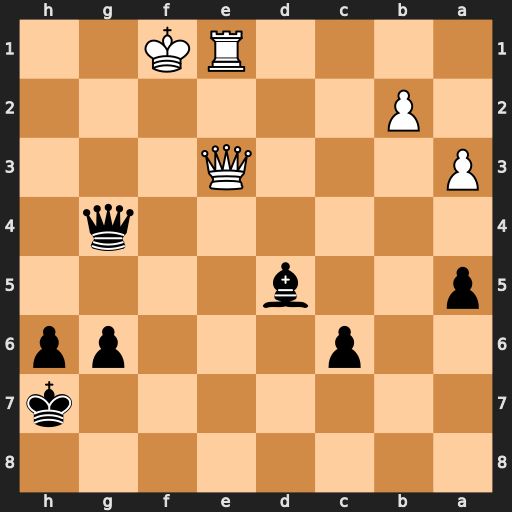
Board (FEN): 8/7k/2p3pp/p2b4/6q1/P3Q3/1P6/4RK2
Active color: b
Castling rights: -
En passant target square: -
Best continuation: Qg2#